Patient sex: M
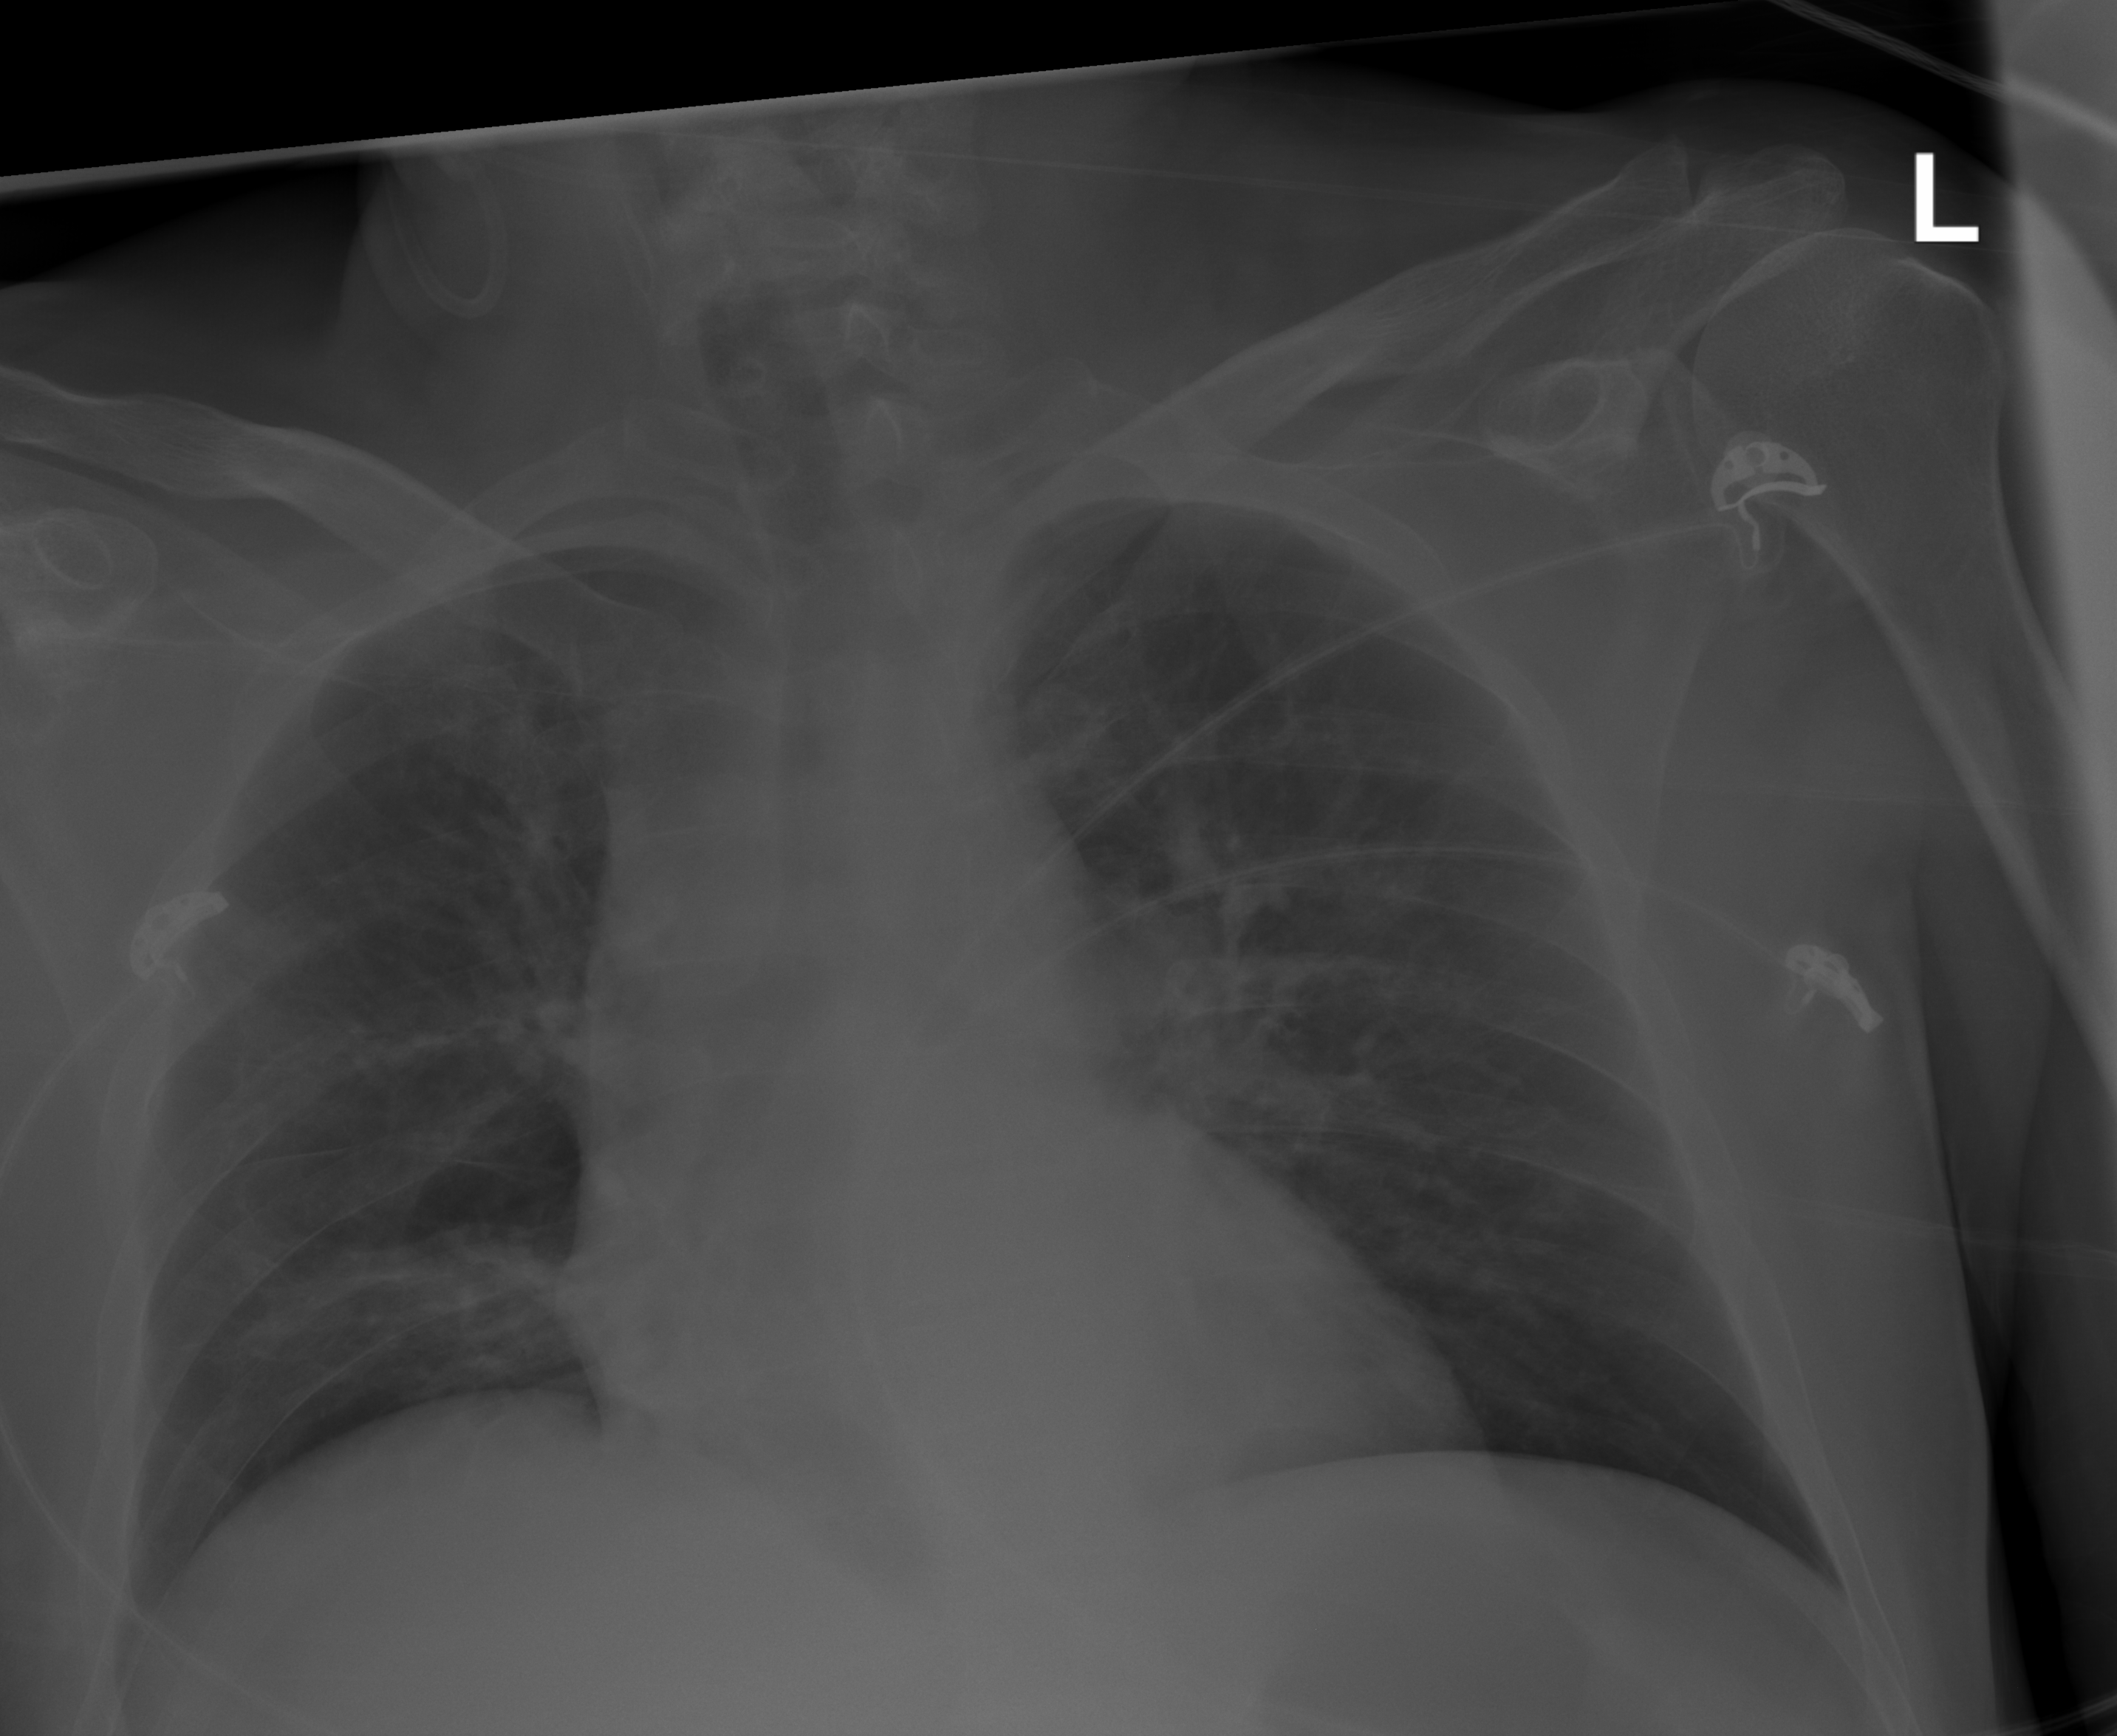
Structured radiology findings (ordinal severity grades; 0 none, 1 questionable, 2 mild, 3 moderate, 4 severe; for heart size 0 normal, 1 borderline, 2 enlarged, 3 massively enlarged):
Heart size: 0
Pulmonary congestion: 2
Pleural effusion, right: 0
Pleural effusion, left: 0
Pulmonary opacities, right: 0
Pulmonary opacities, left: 0
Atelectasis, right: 0
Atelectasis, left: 0